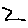
Label: zigzag